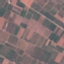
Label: PermanentCrop